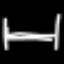
Label: bed